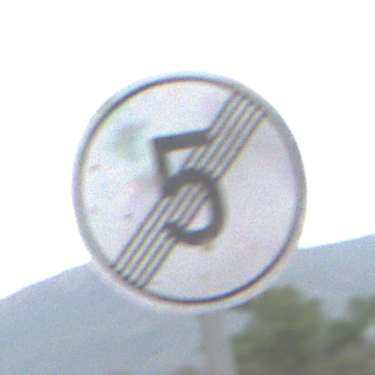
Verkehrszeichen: EndeGeschwindigkeit5
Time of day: Midday
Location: Outdoor (Nature)
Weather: PartlyCloudy
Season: NotSpecified
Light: Natural